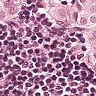
Metastatic tissue present: yes